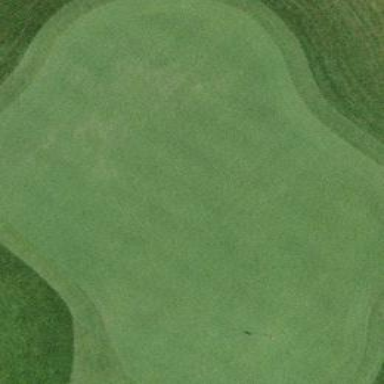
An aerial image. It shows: Golf green.